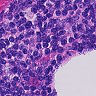
Metastatic tissue present: no